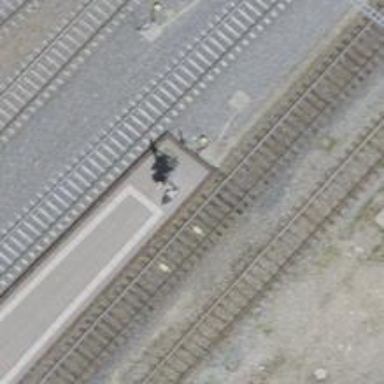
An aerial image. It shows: Railway signal.